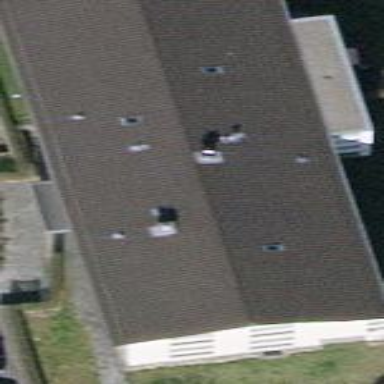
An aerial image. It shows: Gabled roof adorns the apartments building.